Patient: sex F, age 58
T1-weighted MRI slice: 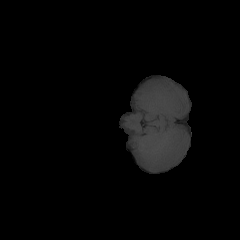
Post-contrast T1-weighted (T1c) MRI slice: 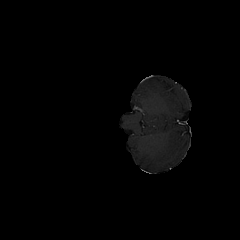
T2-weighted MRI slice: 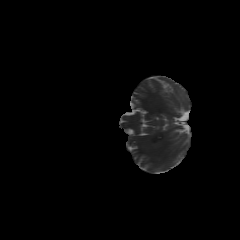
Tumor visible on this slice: no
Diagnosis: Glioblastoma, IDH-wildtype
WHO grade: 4